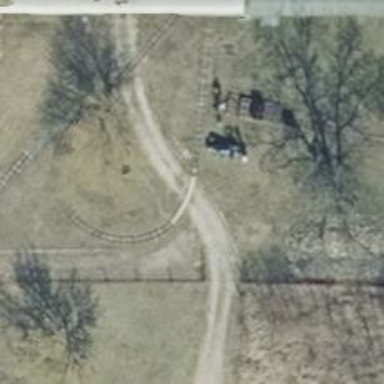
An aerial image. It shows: Miniature railway.